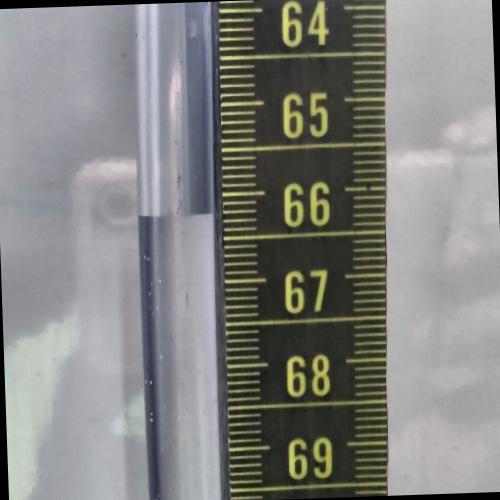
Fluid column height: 66.2 cm